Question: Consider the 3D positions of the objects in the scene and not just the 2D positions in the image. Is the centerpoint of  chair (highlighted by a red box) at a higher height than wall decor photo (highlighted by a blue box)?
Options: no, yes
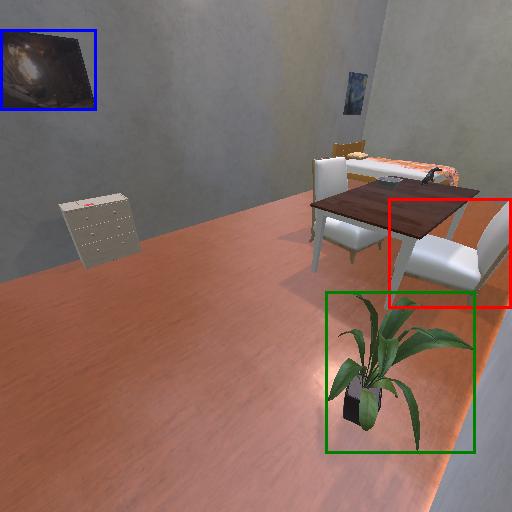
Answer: no